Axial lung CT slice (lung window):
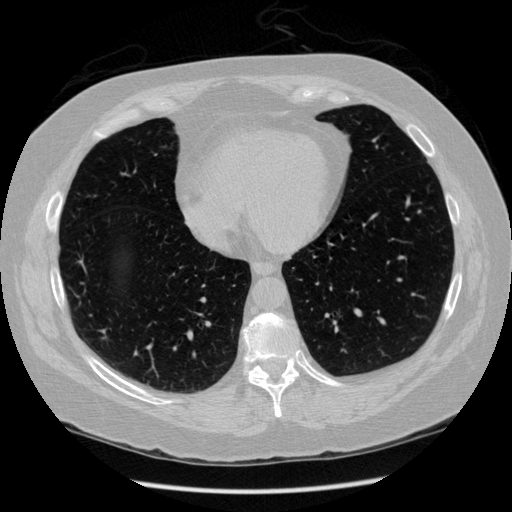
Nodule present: no